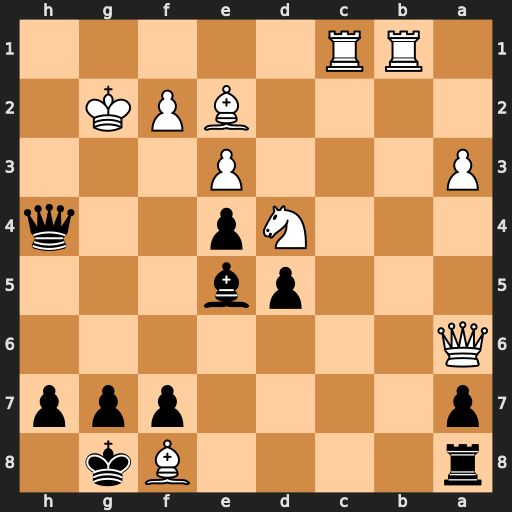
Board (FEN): r4Bk1/p4ppp/Q7/3pb3/3Np2q/P3P3/4BPK1/1RR5
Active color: b
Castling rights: -
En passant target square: -
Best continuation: Qh2+ Kf1 Qh1#